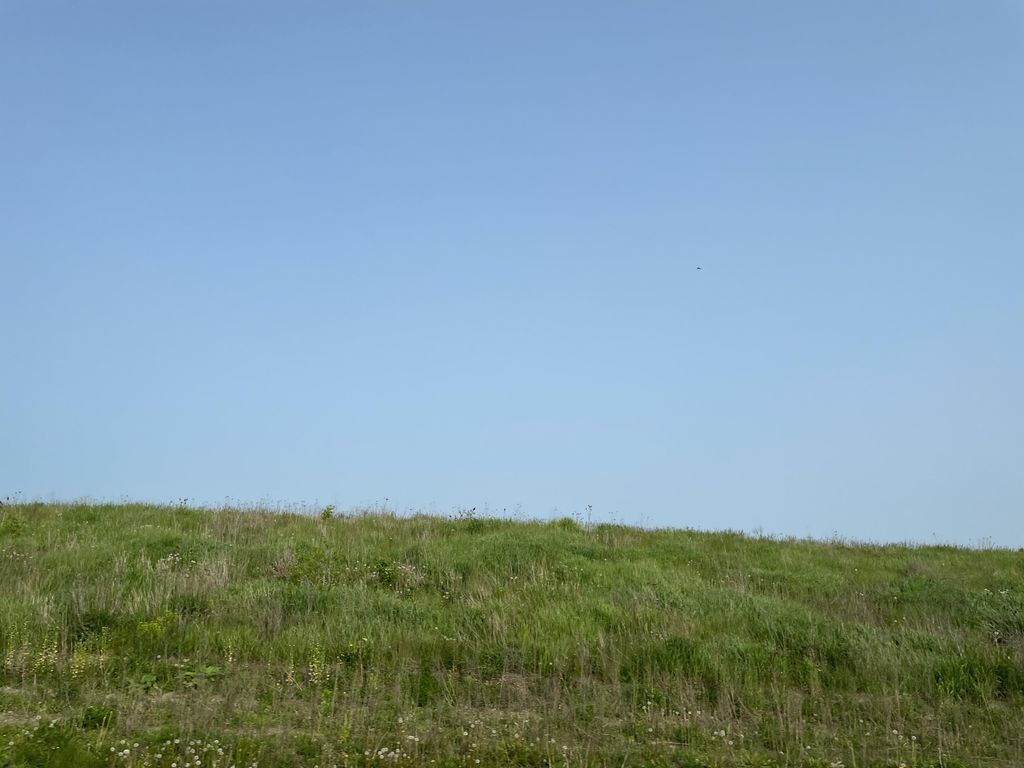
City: kitchener-waterloo